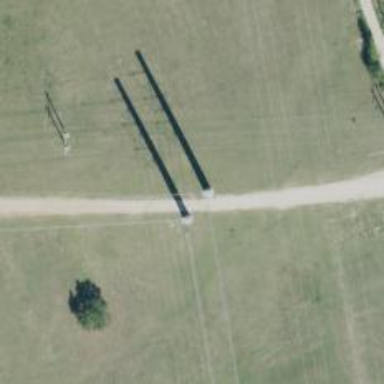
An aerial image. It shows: Power tower.